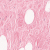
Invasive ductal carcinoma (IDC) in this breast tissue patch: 0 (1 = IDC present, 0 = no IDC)